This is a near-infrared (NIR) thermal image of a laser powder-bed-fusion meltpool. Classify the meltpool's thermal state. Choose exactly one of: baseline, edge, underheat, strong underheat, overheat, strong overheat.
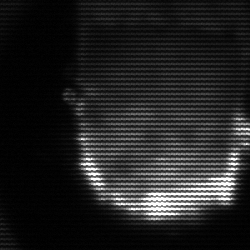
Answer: baseline